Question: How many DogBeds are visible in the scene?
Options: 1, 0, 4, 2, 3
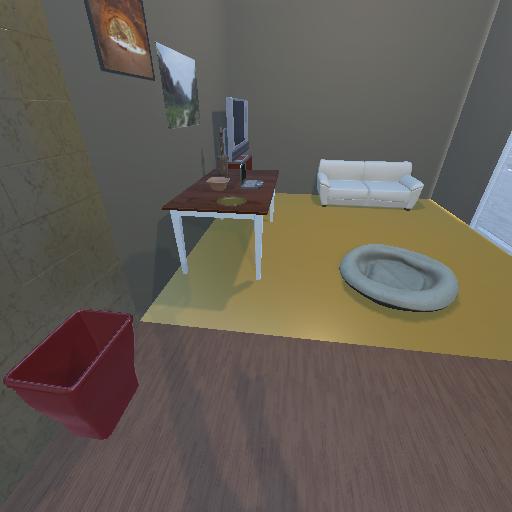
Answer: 1